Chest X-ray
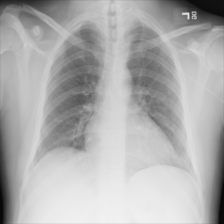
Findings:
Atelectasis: negative
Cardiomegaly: negative
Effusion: negative
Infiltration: positive
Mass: negative
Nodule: negative
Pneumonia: negative
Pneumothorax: negative
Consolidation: negative
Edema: negative
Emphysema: negative
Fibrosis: negative
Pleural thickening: negative
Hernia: negative